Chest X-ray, PA view. Patient: 48 years old, sex F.
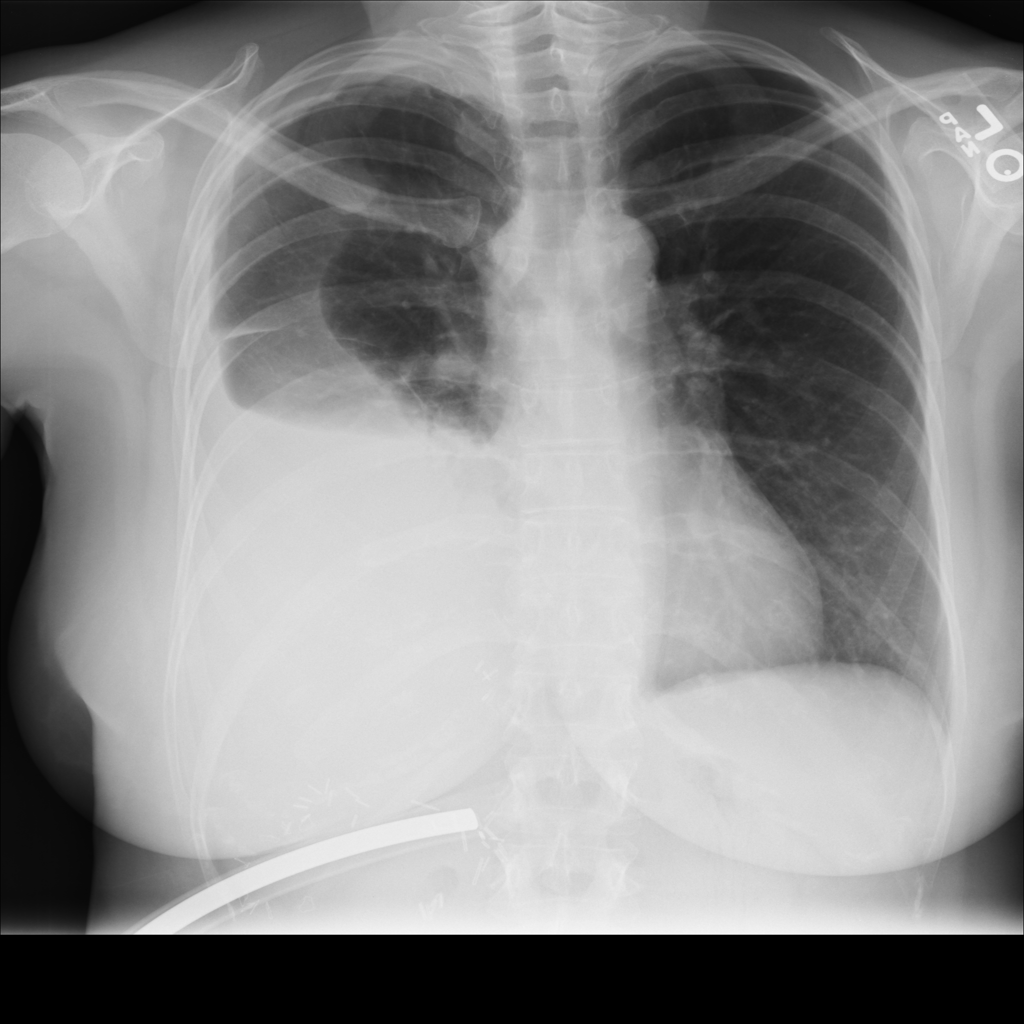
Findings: Effusion